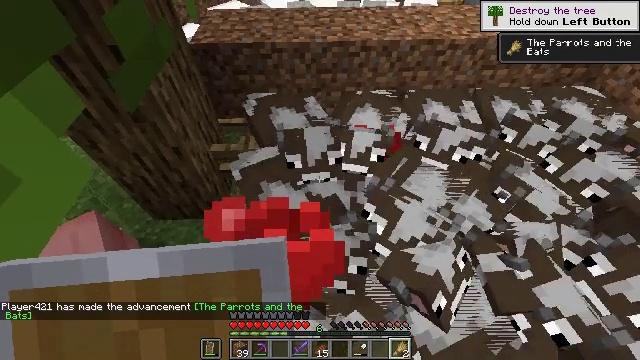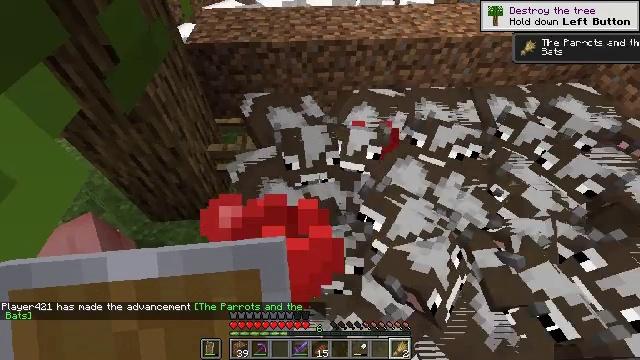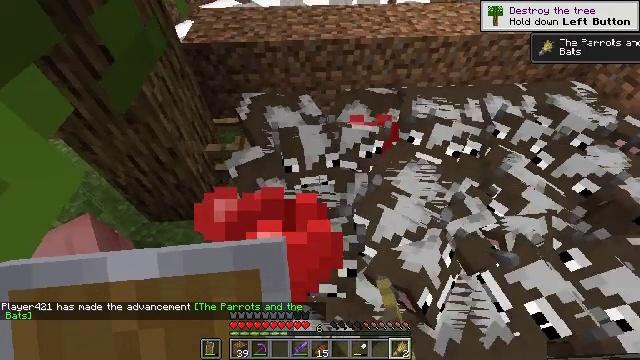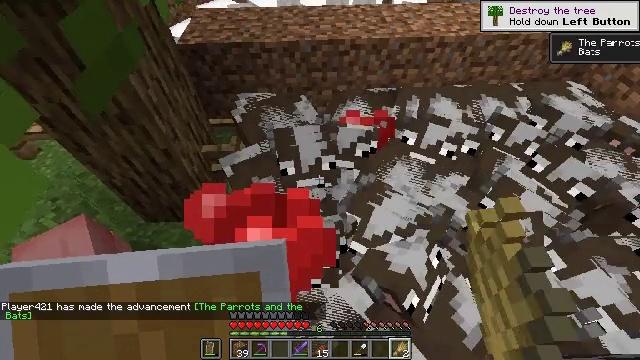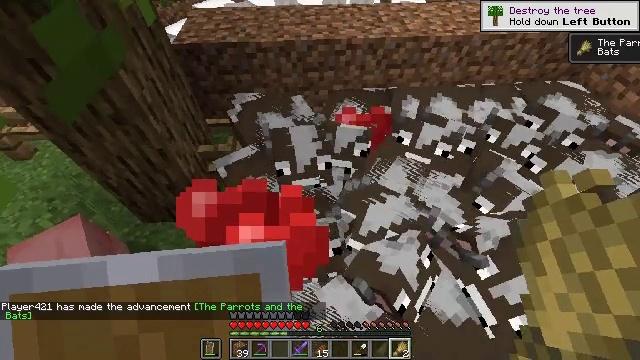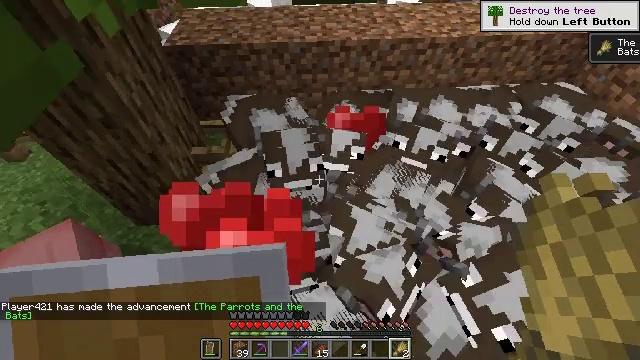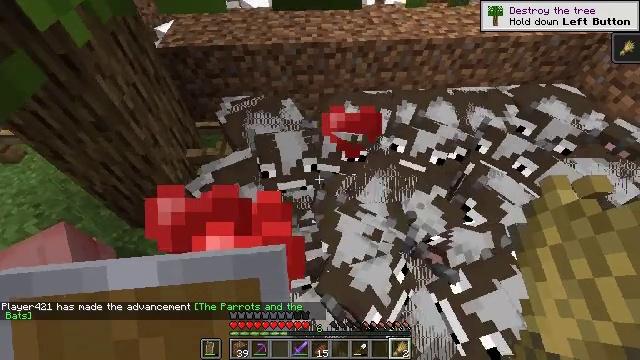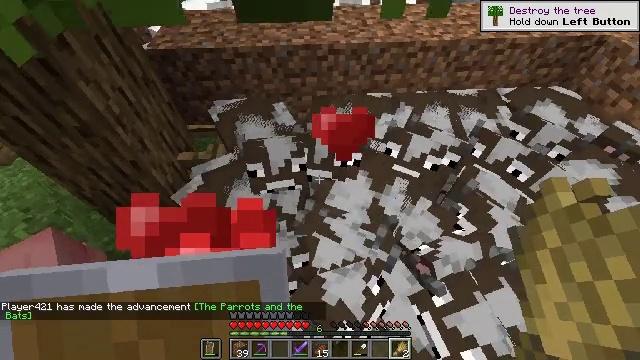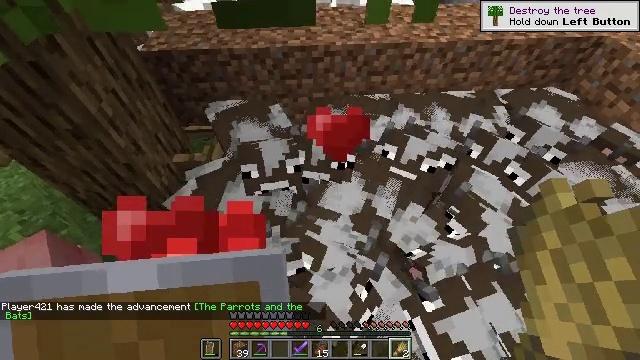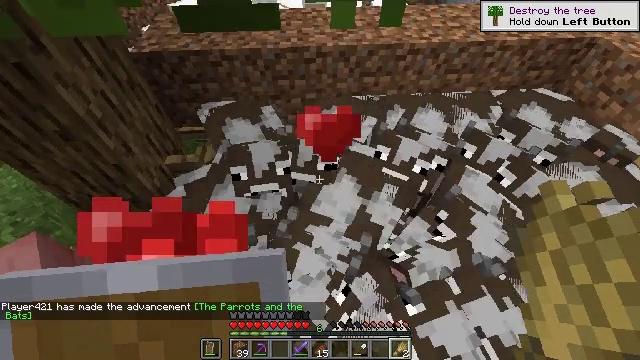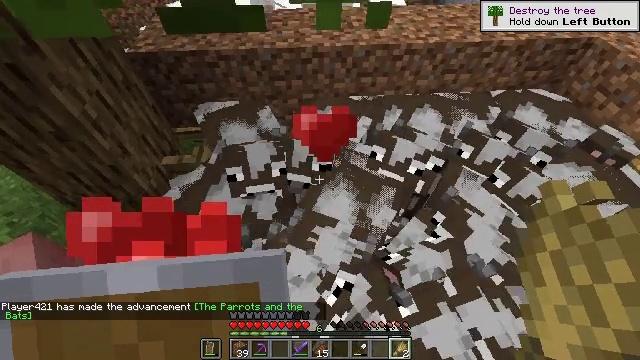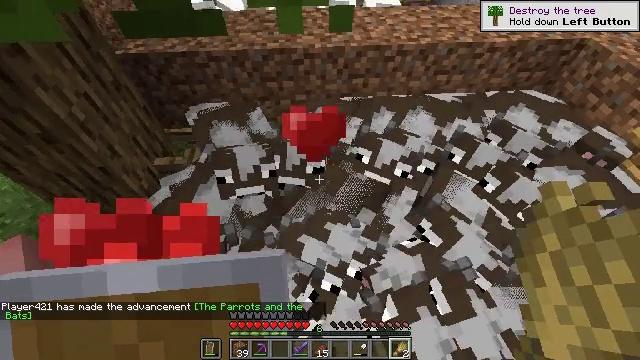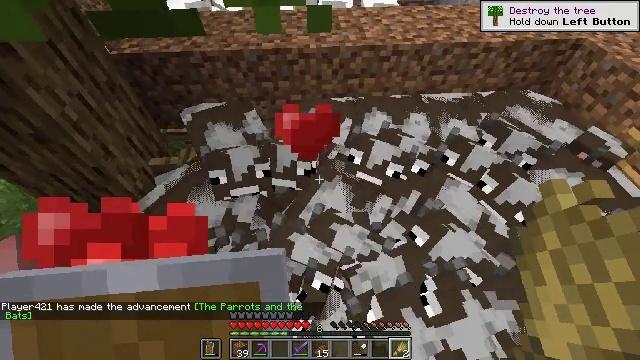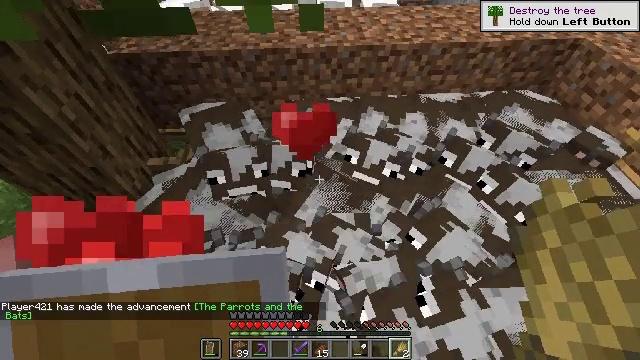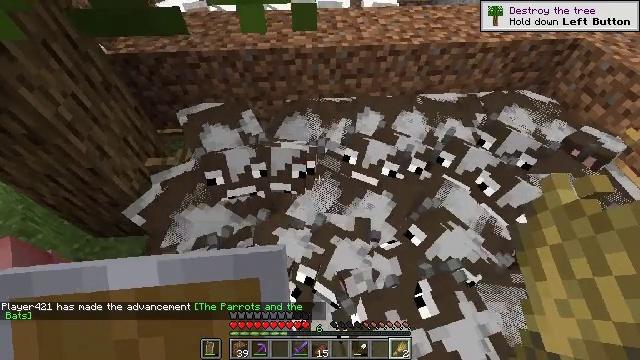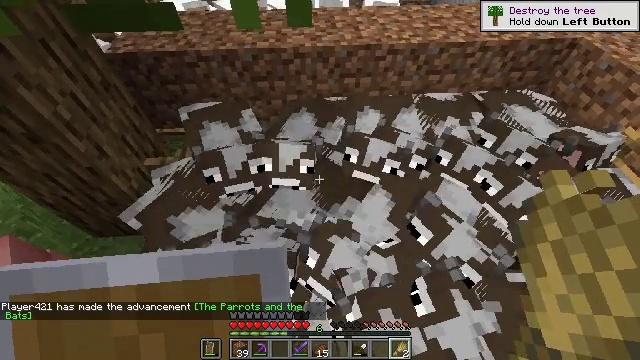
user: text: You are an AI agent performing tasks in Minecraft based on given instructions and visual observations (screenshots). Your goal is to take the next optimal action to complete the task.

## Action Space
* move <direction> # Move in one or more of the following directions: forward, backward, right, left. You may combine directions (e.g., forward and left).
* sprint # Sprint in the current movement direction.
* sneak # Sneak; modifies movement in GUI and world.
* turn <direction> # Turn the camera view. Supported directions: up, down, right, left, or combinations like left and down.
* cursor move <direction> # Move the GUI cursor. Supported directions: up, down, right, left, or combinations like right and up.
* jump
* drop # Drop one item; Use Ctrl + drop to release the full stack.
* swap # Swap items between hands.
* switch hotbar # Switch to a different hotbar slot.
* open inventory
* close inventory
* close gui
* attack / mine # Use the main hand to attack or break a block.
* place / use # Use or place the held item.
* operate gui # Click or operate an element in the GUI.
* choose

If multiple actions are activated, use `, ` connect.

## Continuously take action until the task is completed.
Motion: motion action
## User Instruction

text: Break the observer to move it.
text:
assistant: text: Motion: sneak
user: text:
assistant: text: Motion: move right, sneak
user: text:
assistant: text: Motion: move right, sneak
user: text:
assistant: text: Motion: move forward and move right, sneak
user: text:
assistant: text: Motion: move forward and move right, sneak
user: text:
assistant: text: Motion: move forward and move right, sneak
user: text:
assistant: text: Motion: move forward and move right, sneak
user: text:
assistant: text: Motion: move forward and move right, sneak
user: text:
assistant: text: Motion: move forward and move right, sneak
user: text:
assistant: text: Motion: move forward and move right, sneak
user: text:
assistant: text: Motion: move forward and move right, sneak
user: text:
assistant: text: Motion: sneak
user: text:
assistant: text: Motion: sneak
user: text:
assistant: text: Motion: sneak, use / place
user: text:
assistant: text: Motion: sneak, use / place
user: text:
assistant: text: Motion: sneak, use / place
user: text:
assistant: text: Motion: sneak, use / place
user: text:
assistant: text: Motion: sneak
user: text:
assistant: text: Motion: sneak
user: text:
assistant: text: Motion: sneak
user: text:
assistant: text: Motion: sneak
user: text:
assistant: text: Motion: sneak
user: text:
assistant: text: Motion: sneak
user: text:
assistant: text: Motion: sneak
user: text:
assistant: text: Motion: sneak
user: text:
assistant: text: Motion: sneak
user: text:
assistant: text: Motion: sneak, turn down
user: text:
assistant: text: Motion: sneak, turn down
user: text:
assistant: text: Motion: sneak, turn down
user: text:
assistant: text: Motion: sneak, turn down